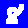
Digit: 8